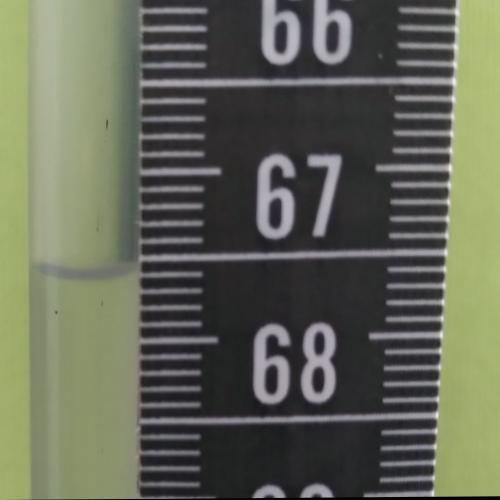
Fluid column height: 67.6 cm